Question: While working on eclipse, if you change any file outside of eclipse, a dialog comes up in eclipse with message:

How eclipse detects it? I think eclipse has some kind of listeners to detect that the file has changed in file system. I need to know that listener API.
Thanks in advance!
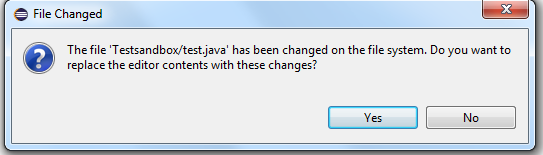
Answer: You are looking for the class which detects changes, triggers the event etc. when file is changed in the workspace on the file system.
From <URL>:
> Creates a new refresh monitor that performs
naive polling of the resource in the file system to detect changes.
The returned monitor will immediately begin monitoring the specified
resource root and report changes back to the workspace.
You can try configuring eclipse source to understand more in detail, can refer <URL> for more details.
[Implementation for win32 filesystem : 'org.eclipse.core.internal.resources.refresh.win32.Win32RefreshProvider']
You can also provide custom refresh monitor by extending 'RefreshProvider' & configuring it as demonstrated in link; hope this helps.